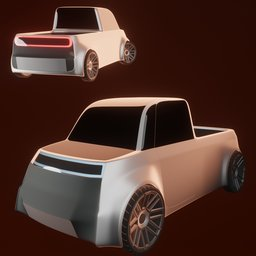
Label: mechanical